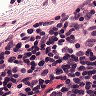
Metastatic tissue present: no